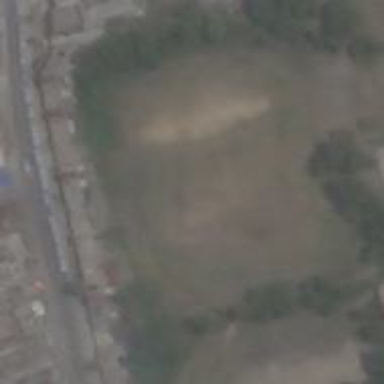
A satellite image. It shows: Recreation ground with soccer field.